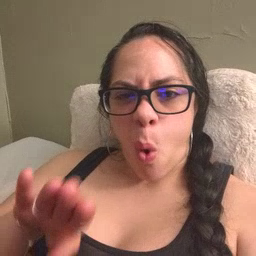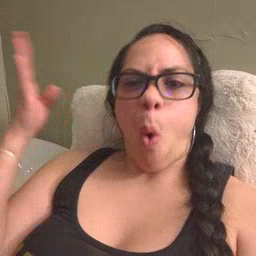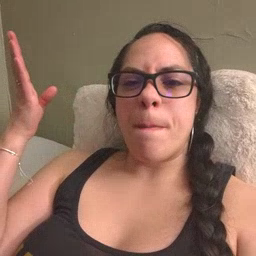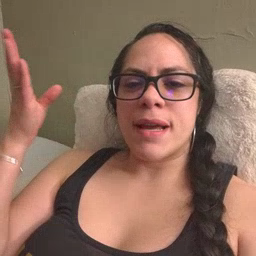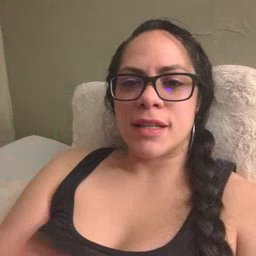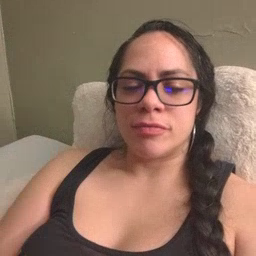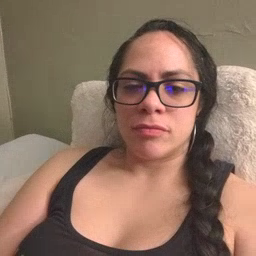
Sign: open